Question: I have a site with some tables in the Web->List view and I have been required to add a button at the end of the form that permits BE users to create a PDF file with the data on the form using a template.
I know how to create the button and also how to create the PDF file but I can't figure out how to link form's data to the class for producing the PDF.
I don't know other ways to do this or even if there are extensions (I didn't find anything). This is my approach:
I have a button on the form:

When the user clicks the button a new window is opened and the document is created on the fly. The code used on the button is this:
'''
jQuery("#create_pdf").click(function(){
window.open("../typo3conf/ext/my_ext/lib/class.tx_myext_createPDF.php?uid='.$PA['row']['uid'].'");
});
'''
This works well with the template but I don't have access to the database framework from class.tx_myext_createPDF.php (e.g $GLOBALS['TYPO3_DB']) and I can't retrieve data.
What I want to do is from the file class.tx_myext_createPDF.php use the uid to get the data of the record from the database to use it on the template.
I know this approach is a kind of ugly but I can't figure out a better and more simple way to do this. Any suggestions?
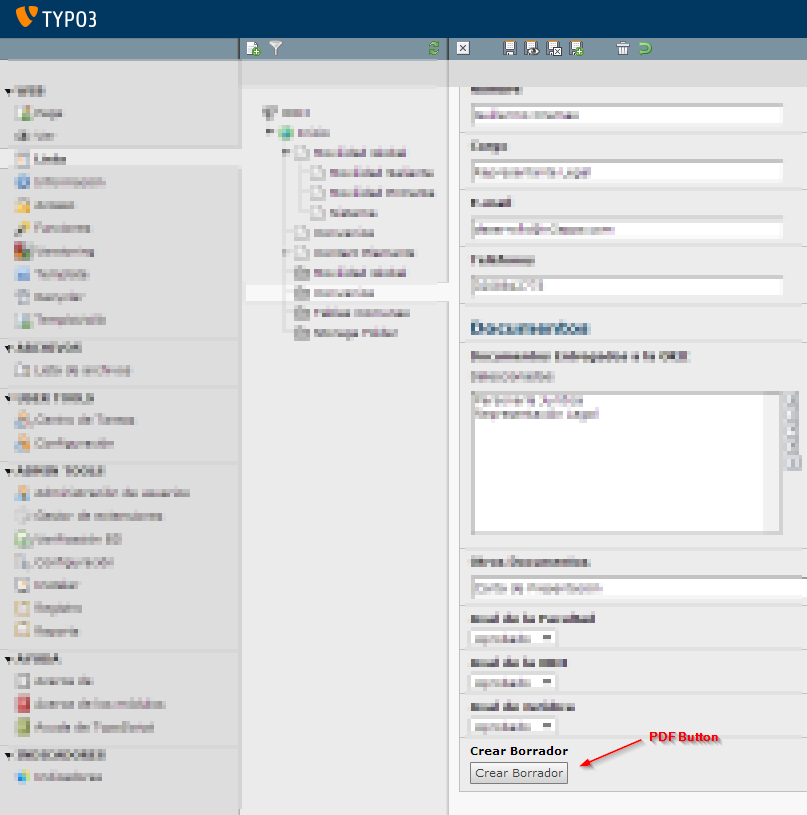
Answer: Finally I ended up with this code:
'''
jQuery("#create_pdf").click(function(){
var pdf = jQuery("#select_pdf").val();
if (pdf==null){
alert("Please select an option.");
} else {
jQuery.getJSON(
"../index.php",
{
eID:"myext",
action:"createPDF",
record:'.$PA['row']['uid'].',
pdf: pdf
},
function(data) {
if(data){
jQuery("#pdf_link").html(data);
} else {
alert("Invalid Request.");
}
}
);
}
});
'''
As I needed the TYPO3 framework to get data from the database I decided to use the eID Ajax functionality.
Instead of creating and getting the file on the fly I had to create the file in the server and return the link to it.
This works well and is not that ugly as my previous approach.
PS: 'jQuery("#select_pdf").val();' refers to an additional selector that I added to specify the template to be used.